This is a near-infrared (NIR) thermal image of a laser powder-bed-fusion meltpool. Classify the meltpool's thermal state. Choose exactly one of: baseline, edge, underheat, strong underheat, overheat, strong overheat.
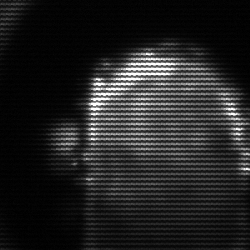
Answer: baseline